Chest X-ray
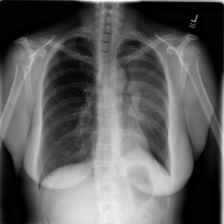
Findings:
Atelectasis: negative
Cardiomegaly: negative
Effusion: negative
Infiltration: negative
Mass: negative
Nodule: negative
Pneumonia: negative
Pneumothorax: negative
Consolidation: positive
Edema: negative
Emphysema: negative
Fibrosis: negative
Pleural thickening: negative
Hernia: negative